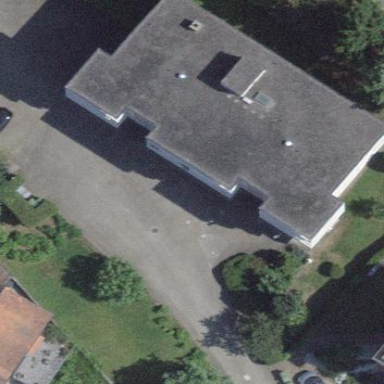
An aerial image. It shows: Flat-roofed apartment building.